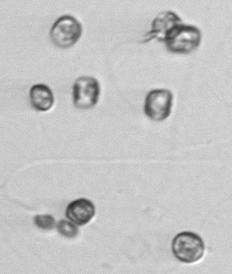
Label: Thalassiosira_sp_aff_mala